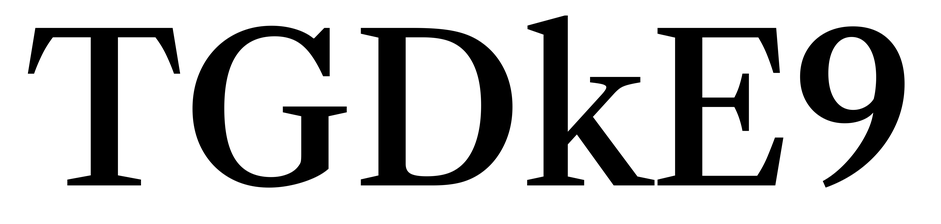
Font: LibreCaslonText_Medium